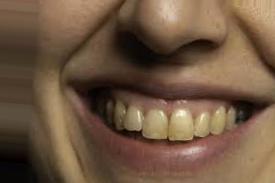
Condition: Tooth Discoloration